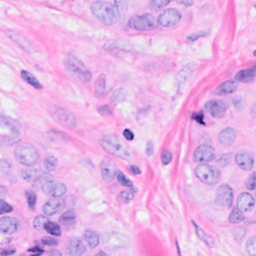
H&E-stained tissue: Breast